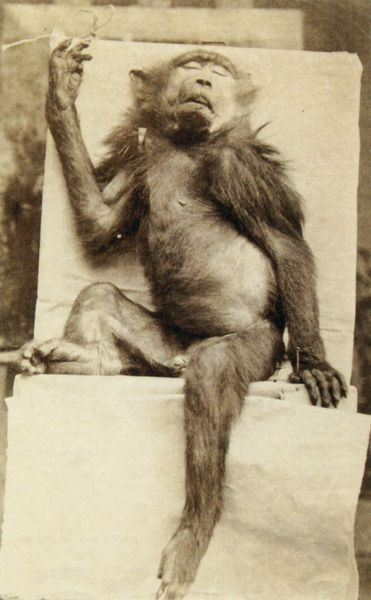
Titel: Toter Pavian
Standort: Nürnberg
Institution: Germanisches Nationalmuseum
Schlagwörter: fuß, hand, kopf, körper, nackt, schlaf, weiß, sitzen, brust, finger, hintergrund, mund, nase, schwarz, stuhl, blick, tier, tuch, hemd, arm, arme, augen, gesicht, kleidung, mensch, pelz, stein, tod, tot, hände, portrait, haare, pose, sitzend, brustbild, england, ohren, rosa, affe, beine, fell, bein, füße, lasziv, modell, schlafend, studie, klein, ausdruck, sepia, kissen, zigarre, mimik, pfoten, faden, bauch, laken, model, zehen, geschlossen, foto, fotografie, krank, rechteck, augen zu, schwarz-weiss, haarig, geschlossene augen, photo, zigarette, kralle, süß, indien, imperialismus, shirt, schimpanse, bei, schläft, mandrill, pavian, menschenaffe, gliedmaßen, siesta, angeber, gabriel von max, max von gabriel, naser, fingr, 1900, ggesicht